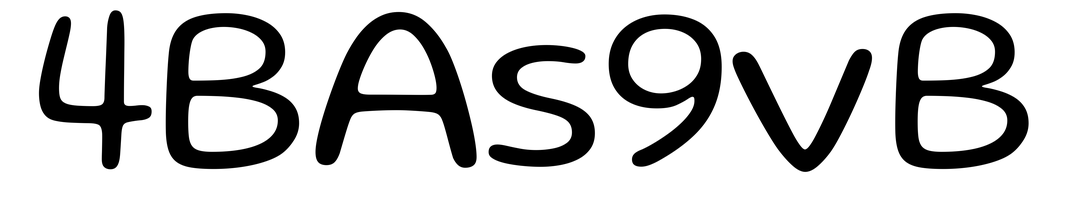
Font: Gluten_Light